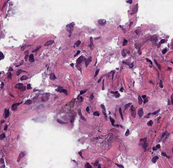
Tumor epithelial tissue: no
Tumor-associated stroma tissue: no
Normal tissue: yes